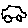
Label: car